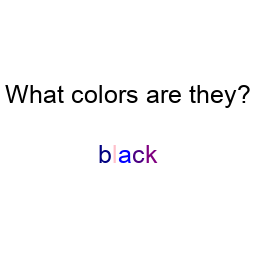
Color: navy, pink, blue, indigo, purple
Color name shown: black
Background color: white
Question text color: black